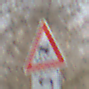
Verkehrszeichen: SchleuderOderRutschgefahr
Zusatzzeichen unten: RichtungsangabeDurchPfeile2
Umgebung: Outdoor, Nature
Tageszeit: MorningAfternoon
Wetter: Clear
Licht: Natural
Jahreszeit: Winter
Kontrast: HighContrast